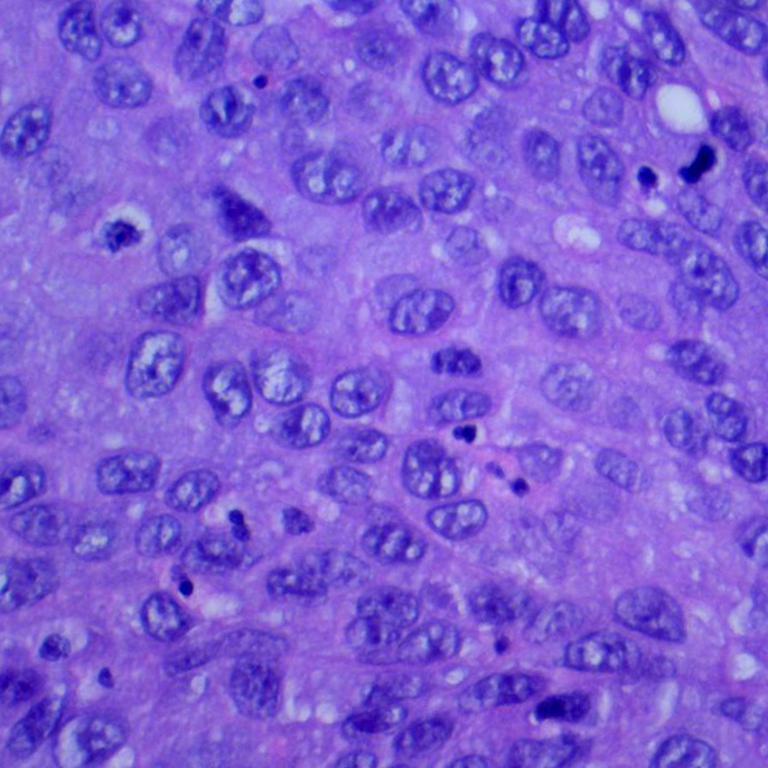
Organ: lung
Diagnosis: squamous carcinomas